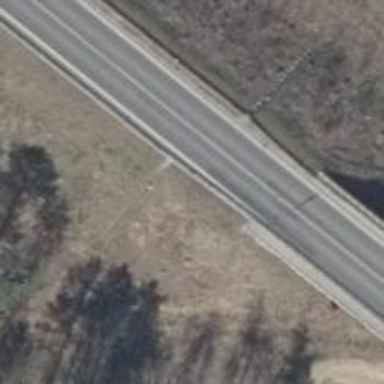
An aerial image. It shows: Asphalt road on secondary bridge.